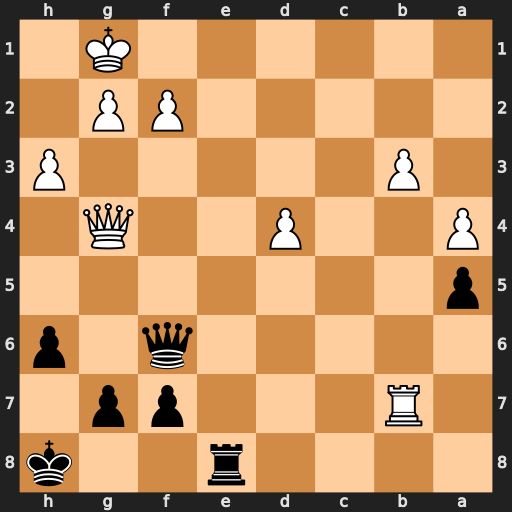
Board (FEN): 4r2k/1R3pp1/5q1p/p7/P2P2Q1/1P5P/5PP1/6K1
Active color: b
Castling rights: -
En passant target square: -
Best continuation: Re1+ Kh2 Qxf2 Qf3 Qg1+